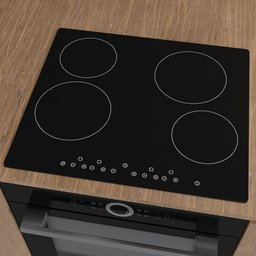
Label: appliances